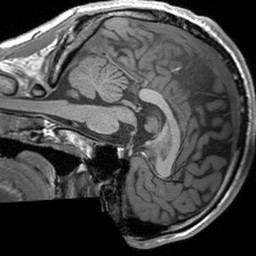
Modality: T1w
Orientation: sagittal
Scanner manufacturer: siemens
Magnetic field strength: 3 T
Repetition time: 1.54 s
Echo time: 0.00234 s